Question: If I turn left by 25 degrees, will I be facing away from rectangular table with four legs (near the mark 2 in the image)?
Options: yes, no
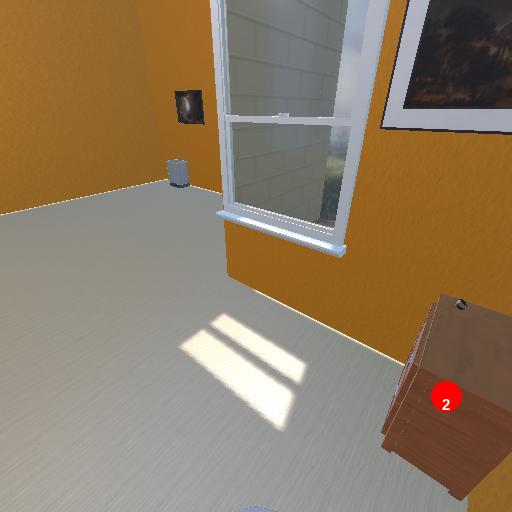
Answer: yes